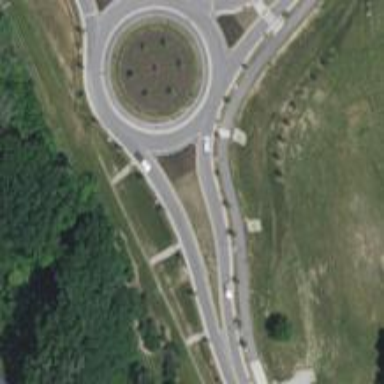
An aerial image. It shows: Roundabout at tertiary road junction.